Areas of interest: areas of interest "Hospital"
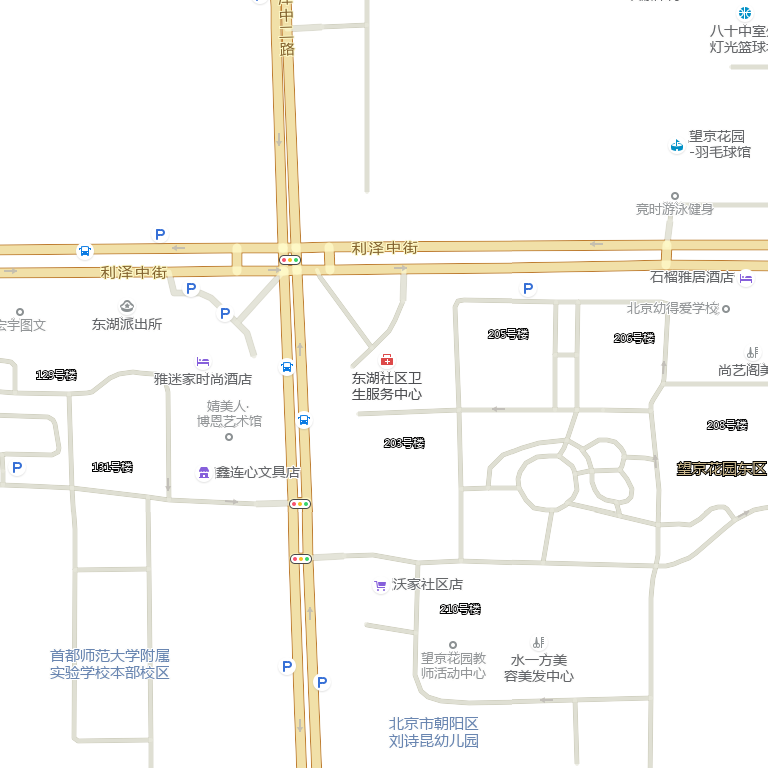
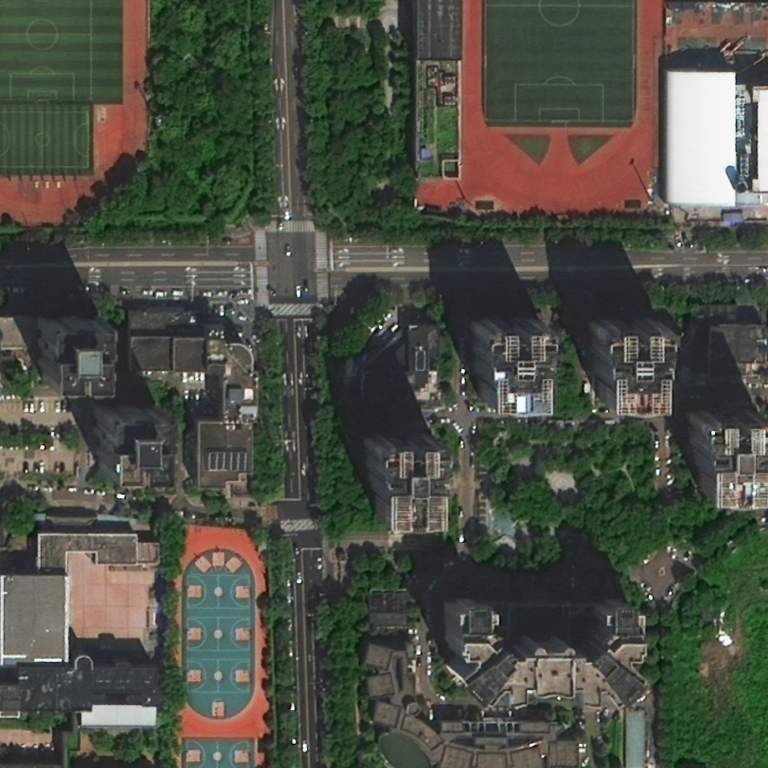